Question: How can I overlap the message strip with the div?

The position of the div "nav" must be fixed.
'''
<img src="images/diagonal_corner_message_strip.png" id="copyright" /><div id="nav">
<ul>
<li><a class="top" href="#top"><span></span></a></li>
<li><a class="bottom" href="#bottom"><span></span></a></li>
<li><a>List</a></li>
<li><a>Create</a></li>
</ul>
</div>
#nav {
padding: 6px 0;
border-bottom:1px solid #ddd;
position:fixed;
width:100%;
top:0px;
left:0px;
right:0px;
margin:0;
background:#fff url(../images/navigation/nav.png) repeat-x center left;
z-index:999999;
}
img#copyright {
position:absolute;
top:0px;
left:0px;
right:0px;
float:left;
}
'''
Thanks a lot!
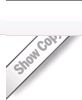
Answer: The 'z-index' of '#nav' is set to '999999'.
The 'z-index' of 'img#copyright' is not set.
The 'z-index' defines the order in which elements will be shown, with the highest value being shown on top. The solution to your problem is easy, give 'img#copyright' a higher 'z-index' than '#nav'.